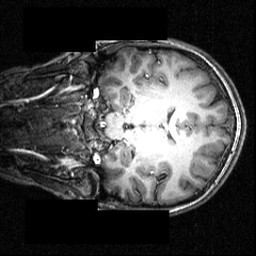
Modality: T1w
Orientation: coronal
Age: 20
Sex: female
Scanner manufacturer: siemens
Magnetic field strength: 3.951 T
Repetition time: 1.5 s
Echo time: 0.00335 s